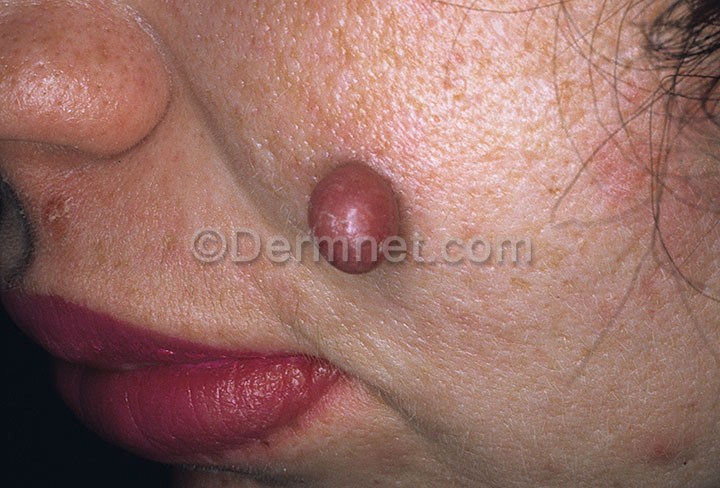
Disease: Vascular Tumors